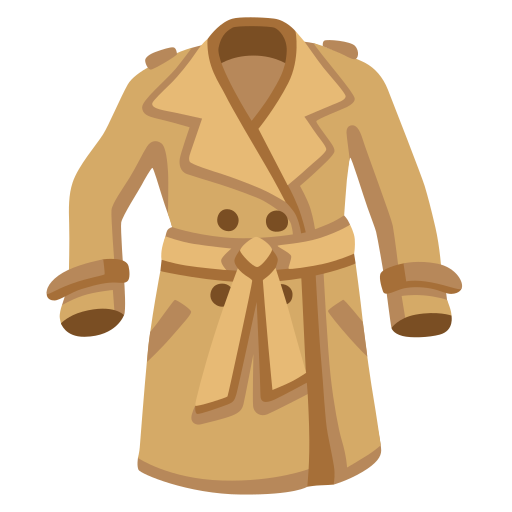
Emoji: 🧥